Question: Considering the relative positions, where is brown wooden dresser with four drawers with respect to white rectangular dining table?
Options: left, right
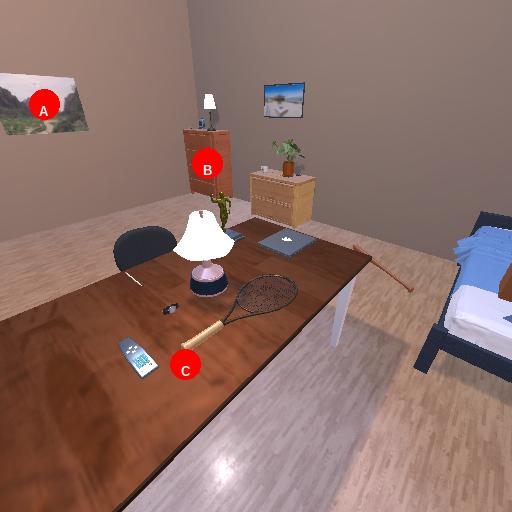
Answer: left